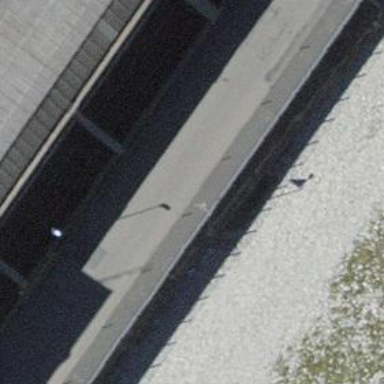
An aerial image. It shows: Sidewalk.